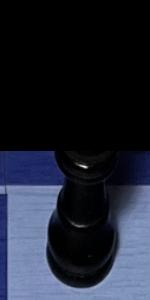
Label: King_Black